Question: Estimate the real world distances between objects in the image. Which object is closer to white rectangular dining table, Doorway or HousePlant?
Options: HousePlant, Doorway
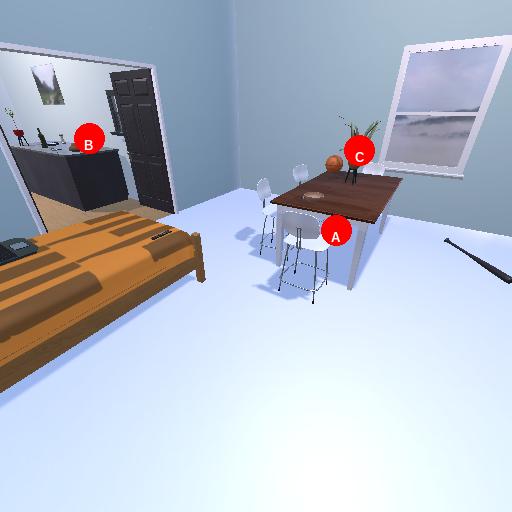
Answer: HousePlant